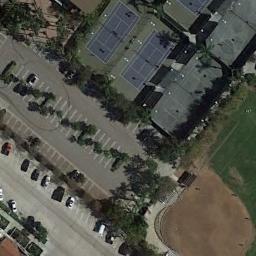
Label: tennis_court